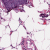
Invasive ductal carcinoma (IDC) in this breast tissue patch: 1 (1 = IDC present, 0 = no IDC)